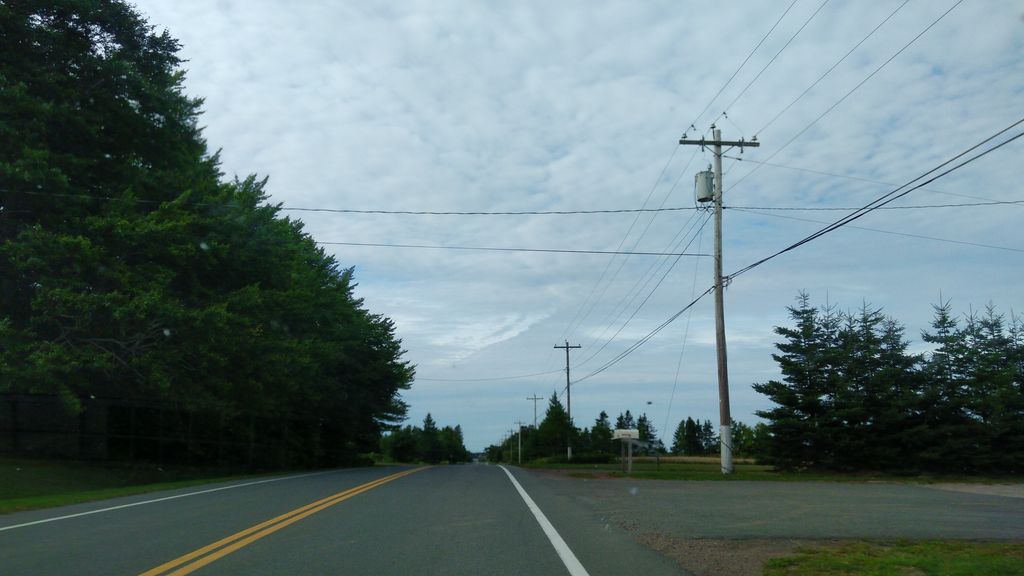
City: charlottetown